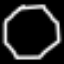
Label: octagon